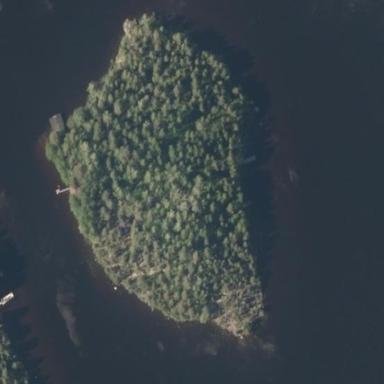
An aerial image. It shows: Image showing island.